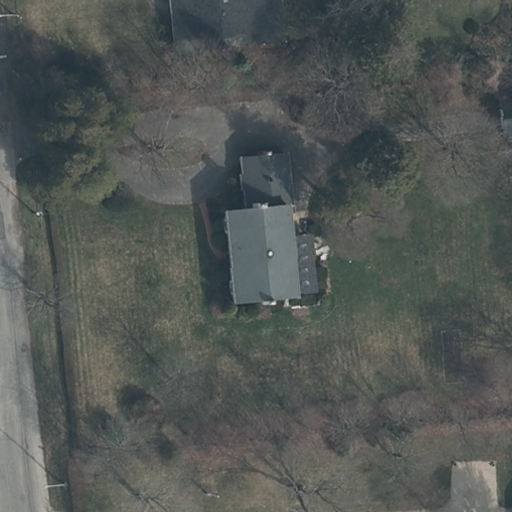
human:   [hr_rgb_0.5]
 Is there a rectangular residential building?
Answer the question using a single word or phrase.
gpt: no

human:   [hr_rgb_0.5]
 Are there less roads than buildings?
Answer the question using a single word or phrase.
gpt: yes

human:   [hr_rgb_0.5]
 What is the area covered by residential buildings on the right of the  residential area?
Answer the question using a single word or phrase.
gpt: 715m2

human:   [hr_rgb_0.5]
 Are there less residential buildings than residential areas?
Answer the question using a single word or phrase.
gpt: no

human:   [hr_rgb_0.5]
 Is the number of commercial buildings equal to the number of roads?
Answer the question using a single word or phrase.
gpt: no

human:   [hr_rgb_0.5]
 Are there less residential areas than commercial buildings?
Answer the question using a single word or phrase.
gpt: no

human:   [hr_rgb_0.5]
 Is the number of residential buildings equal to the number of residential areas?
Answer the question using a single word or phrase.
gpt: no

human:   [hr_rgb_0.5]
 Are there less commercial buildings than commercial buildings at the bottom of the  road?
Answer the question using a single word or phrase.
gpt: no

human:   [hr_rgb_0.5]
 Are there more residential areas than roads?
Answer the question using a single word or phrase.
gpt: no

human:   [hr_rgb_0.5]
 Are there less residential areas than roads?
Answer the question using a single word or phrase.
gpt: no

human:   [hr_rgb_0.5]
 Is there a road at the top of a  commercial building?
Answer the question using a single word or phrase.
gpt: no

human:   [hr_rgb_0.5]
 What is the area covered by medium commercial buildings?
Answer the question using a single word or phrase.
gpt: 0m2

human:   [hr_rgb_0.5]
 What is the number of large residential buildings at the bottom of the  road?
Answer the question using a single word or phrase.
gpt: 0

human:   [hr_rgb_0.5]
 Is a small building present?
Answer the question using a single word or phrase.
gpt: yes

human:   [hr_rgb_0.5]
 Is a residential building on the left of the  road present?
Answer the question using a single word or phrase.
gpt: no

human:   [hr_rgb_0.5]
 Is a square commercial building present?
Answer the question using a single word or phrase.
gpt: no

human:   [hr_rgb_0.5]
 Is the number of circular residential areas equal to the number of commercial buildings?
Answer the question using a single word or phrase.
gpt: yes

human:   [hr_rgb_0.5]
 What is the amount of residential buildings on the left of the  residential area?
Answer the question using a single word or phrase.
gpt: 0

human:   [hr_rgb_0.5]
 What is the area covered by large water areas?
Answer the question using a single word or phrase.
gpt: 0m2

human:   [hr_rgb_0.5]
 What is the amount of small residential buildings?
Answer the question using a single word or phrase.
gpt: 0

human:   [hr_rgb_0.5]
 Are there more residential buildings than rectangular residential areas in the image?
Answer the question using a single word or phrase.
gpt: yes

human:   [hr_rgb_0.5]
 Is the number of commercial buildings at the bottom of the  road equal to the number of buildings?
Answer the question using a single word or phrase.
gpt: no

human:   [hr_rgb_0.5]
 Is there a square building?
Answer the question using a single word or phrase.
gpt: no

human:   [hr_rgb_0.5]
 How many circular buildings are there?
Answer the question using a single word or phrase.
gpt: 0

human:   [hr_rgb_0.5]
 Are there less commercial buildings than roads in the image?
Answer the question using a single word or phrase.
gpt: yes

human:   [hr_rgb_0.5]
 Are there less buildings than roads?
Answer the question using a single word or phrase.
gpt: no

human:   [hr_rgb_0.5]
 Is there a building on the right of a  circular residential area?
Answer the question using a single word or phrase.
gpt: no

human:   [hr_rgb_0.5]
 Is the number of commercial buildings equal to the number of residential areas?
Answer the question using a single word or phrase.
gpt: no

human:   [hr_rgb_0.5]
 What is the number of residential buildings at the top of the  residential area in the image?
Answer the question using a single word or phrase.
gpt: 2

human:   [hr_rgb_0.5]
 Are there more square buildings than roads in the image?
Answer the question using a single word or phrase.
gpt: no

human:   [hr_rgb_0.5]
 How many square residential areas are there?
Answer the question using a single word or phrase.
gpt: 0

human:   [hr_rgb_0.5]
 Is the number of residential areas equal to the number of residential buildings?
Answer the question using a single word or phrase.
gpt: no

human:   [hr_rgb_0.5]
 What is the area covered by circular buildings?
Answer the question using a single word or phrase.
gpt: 0m2

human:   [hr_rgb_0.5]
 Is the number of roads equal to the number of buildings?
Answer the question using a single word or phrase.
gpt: no

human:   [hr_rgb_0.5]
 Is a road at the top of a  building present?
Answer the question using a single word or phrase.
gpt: no

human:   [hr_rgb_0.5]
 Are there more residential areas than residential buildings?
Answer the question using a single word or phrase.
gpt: no